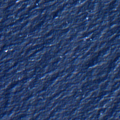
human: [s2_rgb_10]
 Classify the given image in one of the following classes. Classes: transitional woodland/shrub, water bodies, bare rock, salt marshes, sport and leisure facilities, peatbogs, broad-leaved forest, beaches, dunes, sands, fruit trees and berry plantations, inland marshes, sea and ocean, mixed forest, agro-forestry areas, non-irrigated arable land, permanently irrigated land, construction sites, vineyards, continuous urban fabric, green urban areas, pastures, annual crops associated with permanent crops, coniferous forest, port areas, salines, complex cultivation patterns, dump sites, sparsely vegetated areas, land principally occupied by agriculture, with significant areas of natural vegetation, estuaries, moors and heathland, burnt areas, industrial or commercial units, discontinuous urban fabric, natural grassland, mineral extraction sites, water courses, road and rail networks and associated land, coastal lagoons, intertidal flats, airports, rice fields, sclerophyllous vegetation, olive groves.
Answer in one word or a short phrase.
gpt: sea and ocean